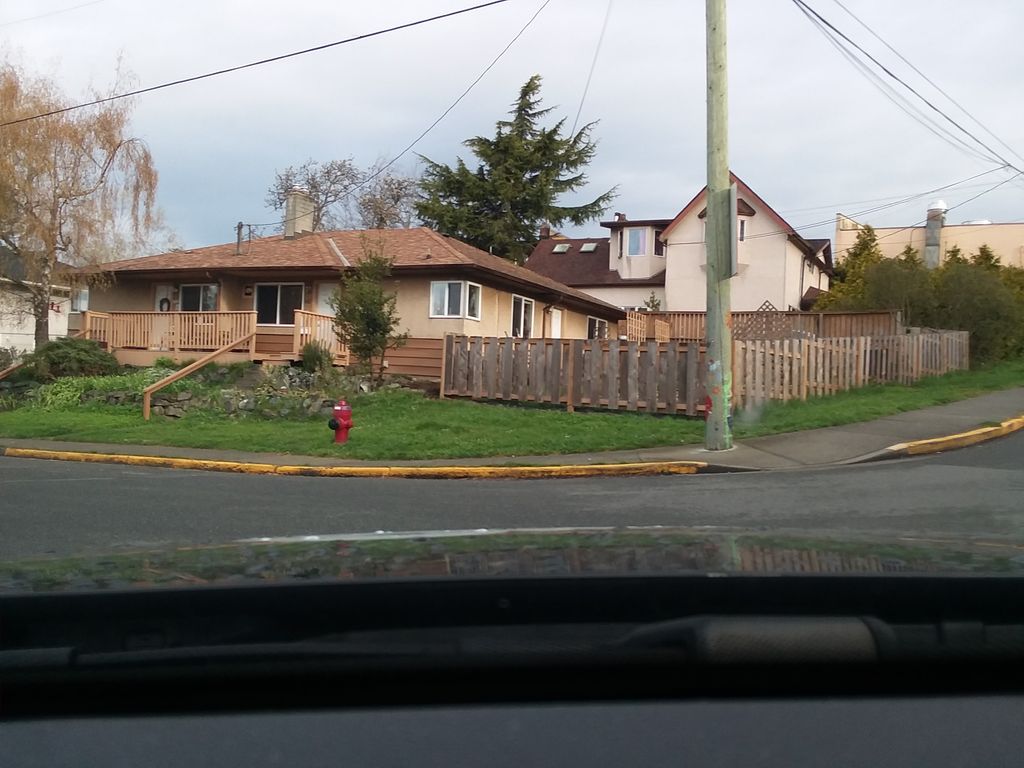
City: victoria